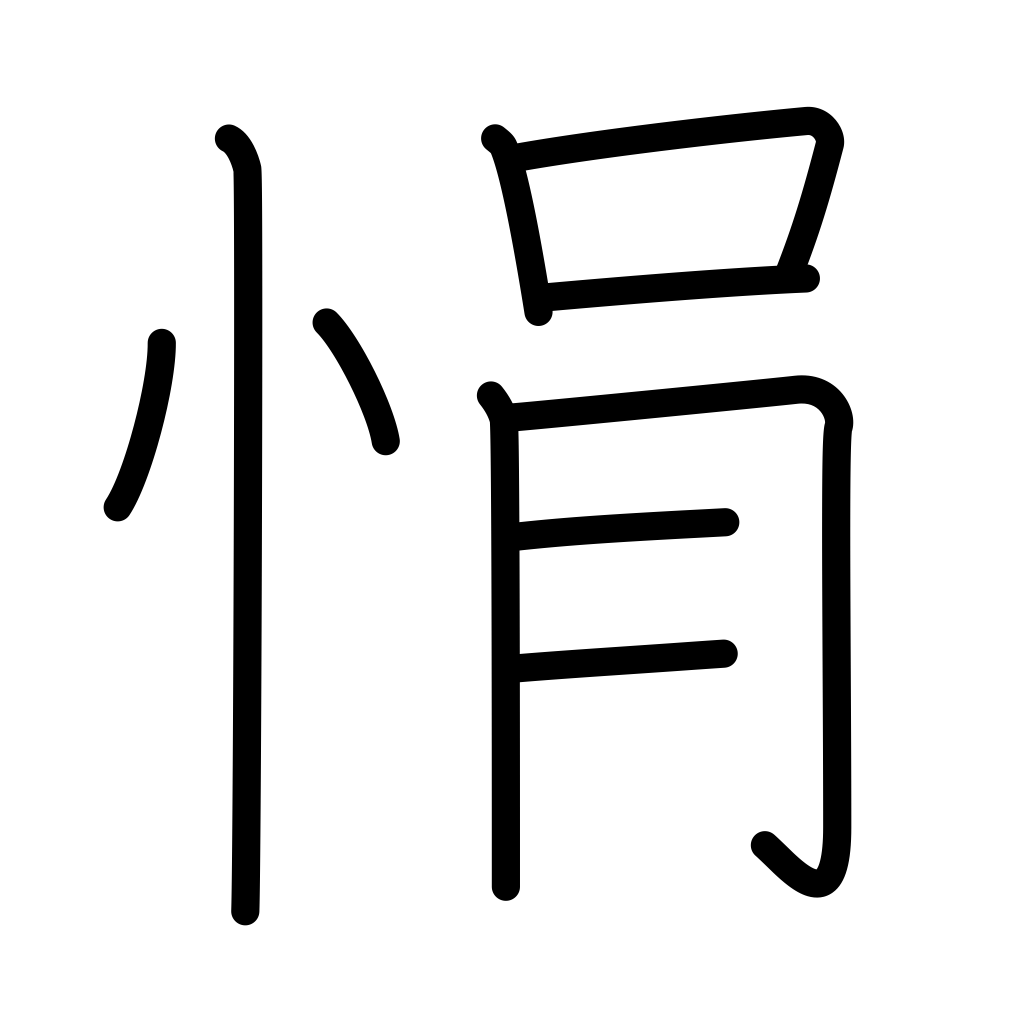
Meaning: anger, worry, impatience